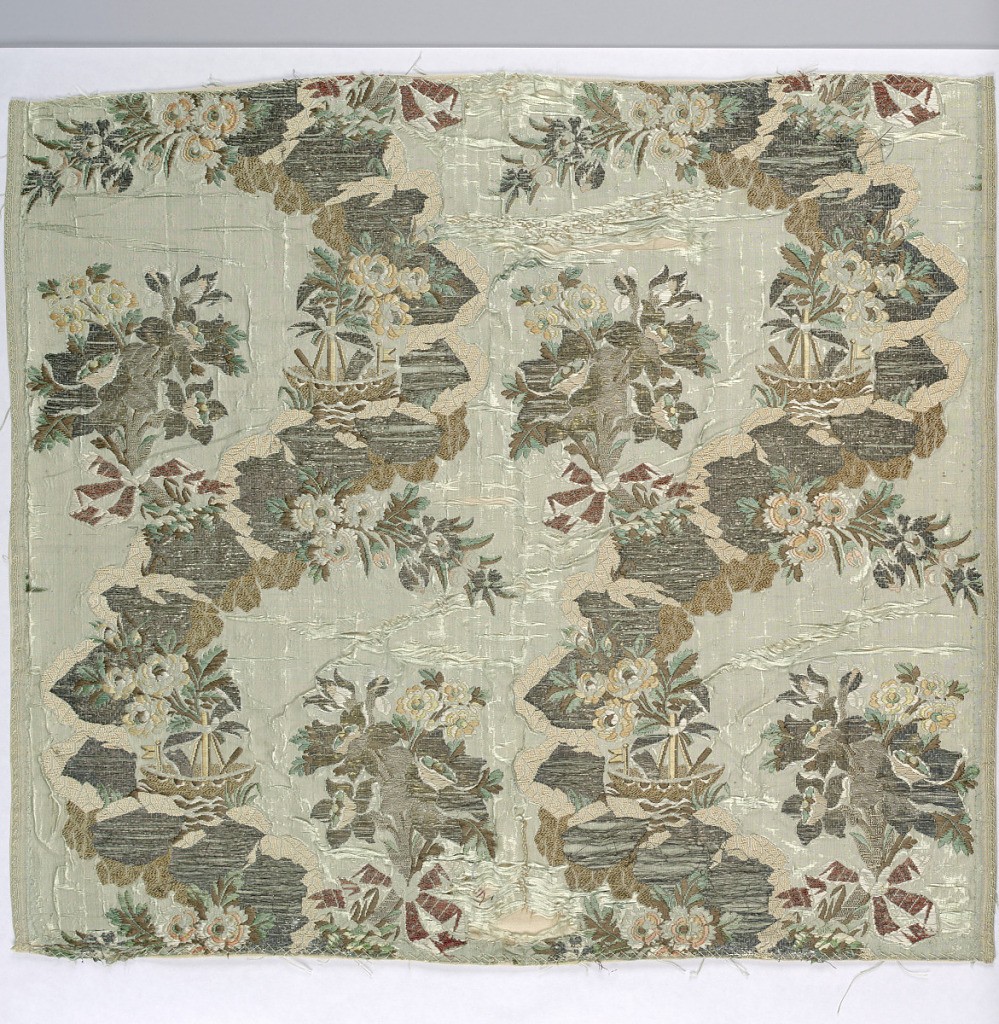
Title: Fragment
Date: late 18th century
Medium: silk, metal thread Technique: plain weave with discontinuous supplementary weft patterning (brocaded)
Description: Pale blue-green silk grosgrain with broad ribbon-like serpentine brocaded in silver and gold frisee, ivory and tan silks. Large floral sprays in polychrome silks and metal spring. Ship, with floral sprays tied to mast, in curve of serpentine.